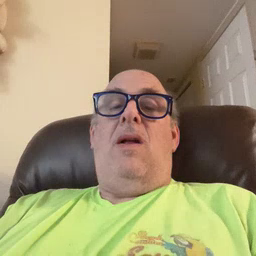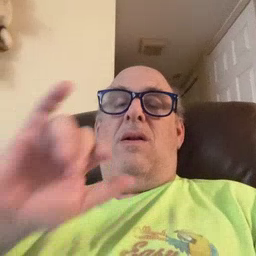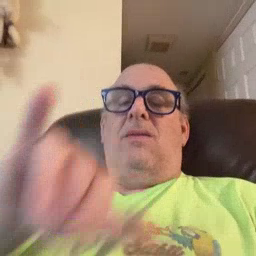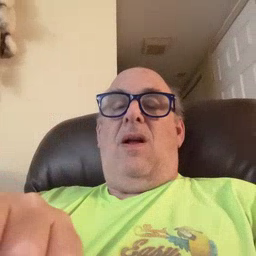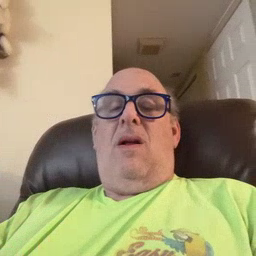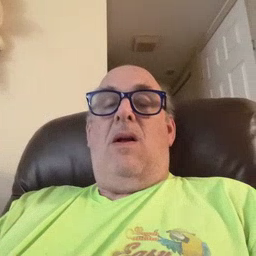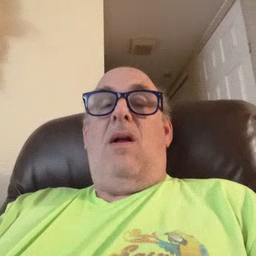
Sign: stay